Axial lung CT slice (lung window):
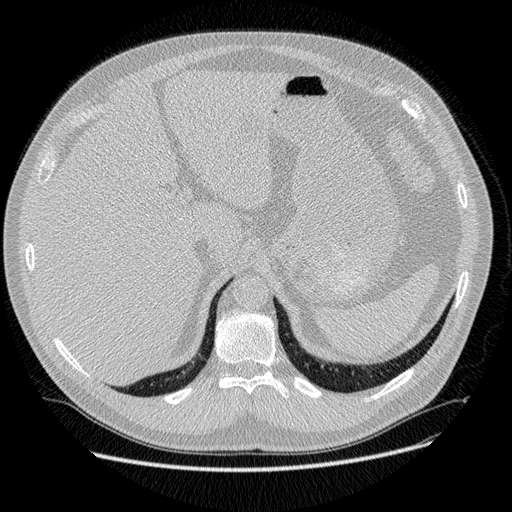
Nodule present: no